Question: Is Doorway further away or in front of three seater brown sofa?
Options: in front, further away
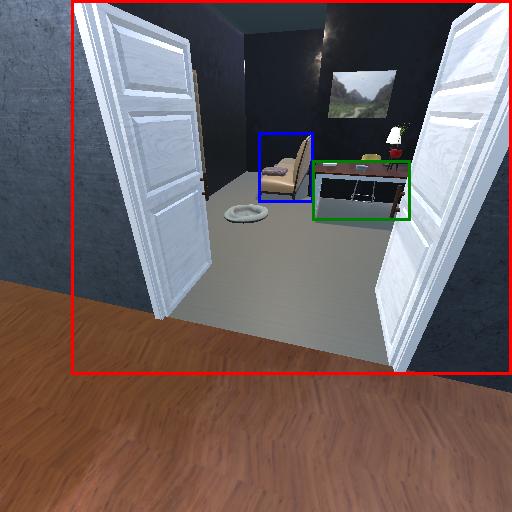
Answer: in front